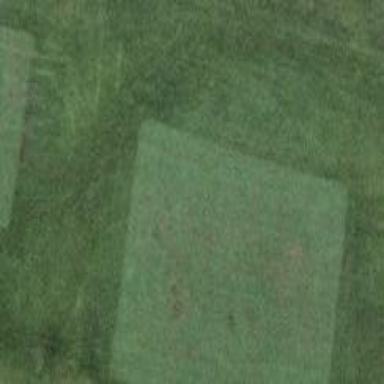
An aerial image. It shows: Grassy area designated as golf tee.